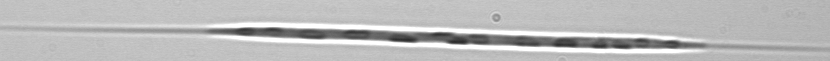
Label: Rhizosolenia